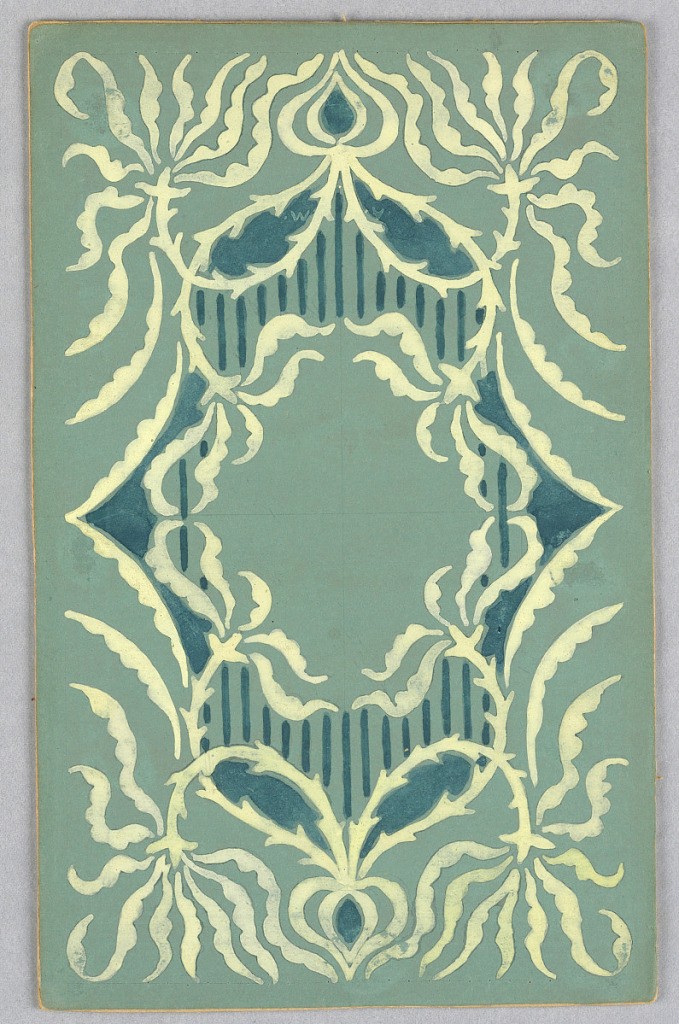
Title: Design for a Book Cover
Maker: Alice Cordelia Morse, American, 1863–1961
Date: ca. 1896
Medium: Brush and gouache on paper
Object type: Drawing
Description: On sea green ground, white and dark green design; cartouche framed by open mouth border lined with vines.